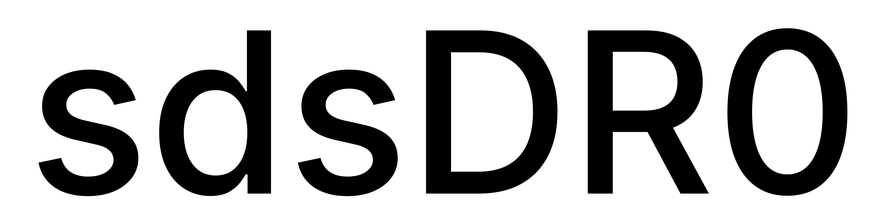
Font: Inter_Medium